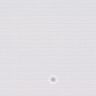
Metastatic tissue present: no